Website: apple-inc
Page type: customer-info-address
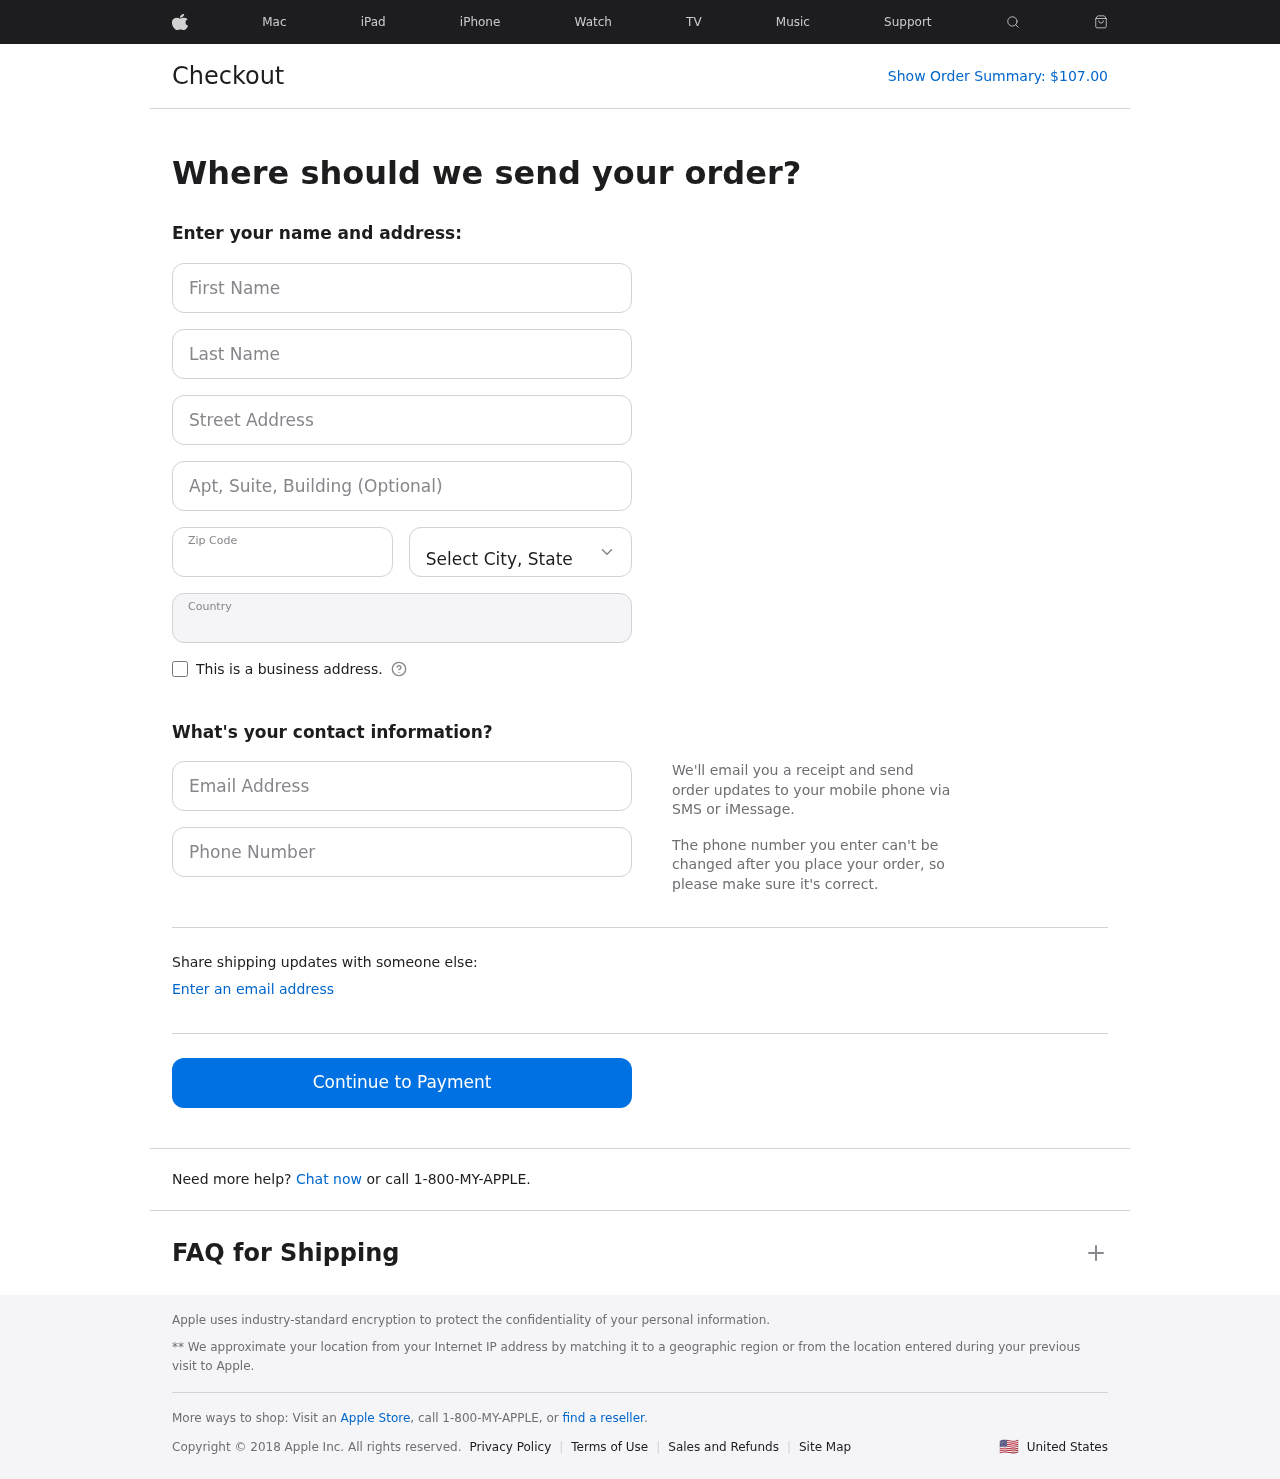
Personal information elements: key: PII_CITY_STATE
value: Marcside, CA
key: PII_COUNTRY
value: United States
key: PII_EMAIL
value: williamvaughn@gmail.com
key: PII_FIRSTNAME
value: William
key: PII_LASTNAME
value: Vaughn
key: PII_PHONE
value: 8089766072
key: PII_POSTCODE
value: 24673
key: PII_STREET
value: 6600 Kristina Island Suite 692
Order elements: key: ORDER_TOTAL
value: $107.00